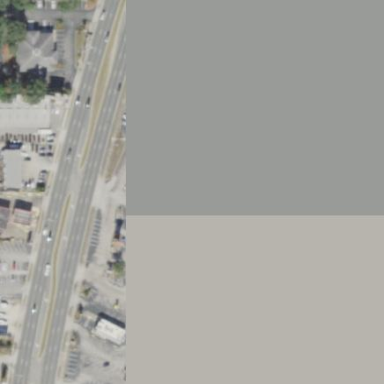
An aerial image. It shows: Retail building.